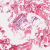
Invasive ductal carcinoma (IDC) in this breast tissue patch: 0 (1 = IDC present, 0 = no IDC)